【题型】解答题　【知识点】平面几何　【难度】easy
如图, 在 $\triangle ABC$ 中, $BD$ 平分 $\angle ABC$ 交 $AC$ 于点 $D$, $DE // BC$ 交 $AB$ 于点 $E$, $DE = 4$, $BC = 6$, $AD = 5$, 求 $CD$ 和 $AE$ 的长。

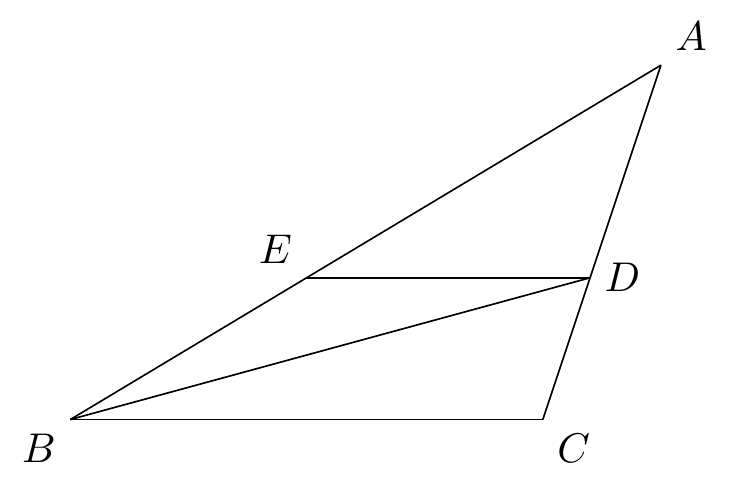
【解答】
解：$\because DE // BC$,
\[
\frac{AD}{AC} = \frac{DE}{BC}.
\]
$\because DE = 4$, $BC = 6$, $AD = 5$,
\[
\frac{5}{AC} = \frac{4}{6},
\]
\[
AC = \frac{15}{2},
\]
\[
CD = AC - AD = \frac{5}{2}.
\]
$\because DE // BC$,
\[
\frac{AE}{AB} = \frac{DE}{BC}.
\]
$\because \angle DBC = \angle EDB$,
又 $\because BD$ 平分 $\angle ABC$,
\[
\angle EBD = \angle DBC,
\]
\[
\angle EBD = \angle EDB,
\]
\[
DE = BE = 4,
\]
\[
\frac{AE}{AE + 4} = \frac{4}{6},
\]
\[
AE = 8.
\]